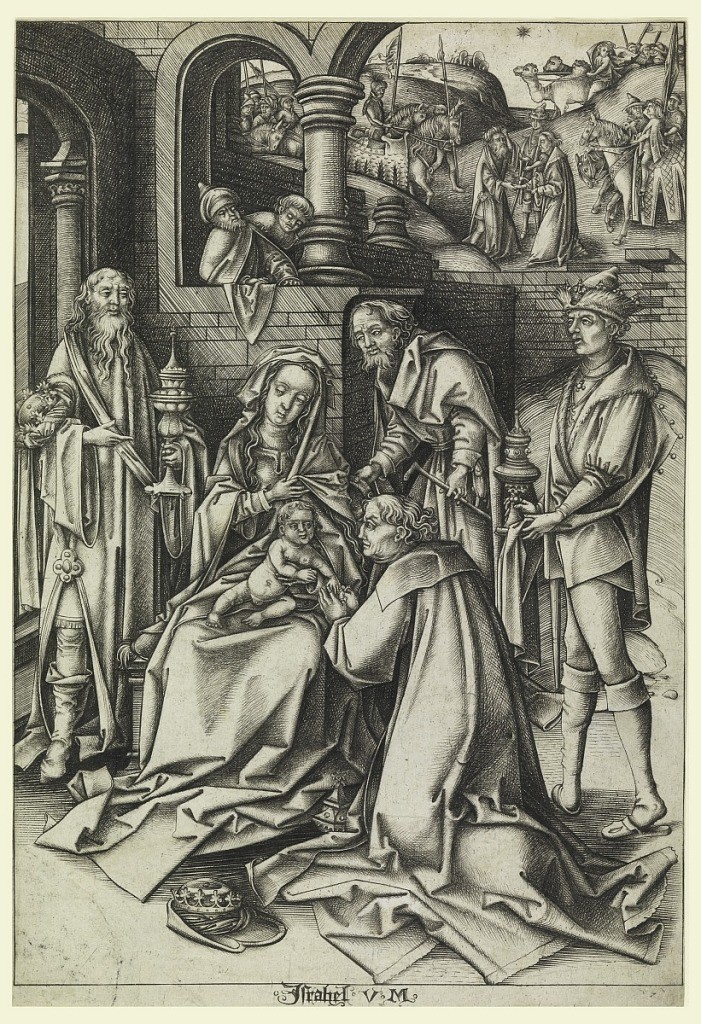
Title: Adoration of Magi, plate 7 from series "Life of the Virgin"
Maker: Israhel van Meckenem, German, ca. 1440 - 1503
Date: ca. 1490
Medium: Engraving on a white paper
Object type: Print
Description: The scene is taking place in a courtyard of a building at left. Two kings stand on each side of the Virgin, the third kneels in front of the Virgin. In background, the meeting of the Kings.